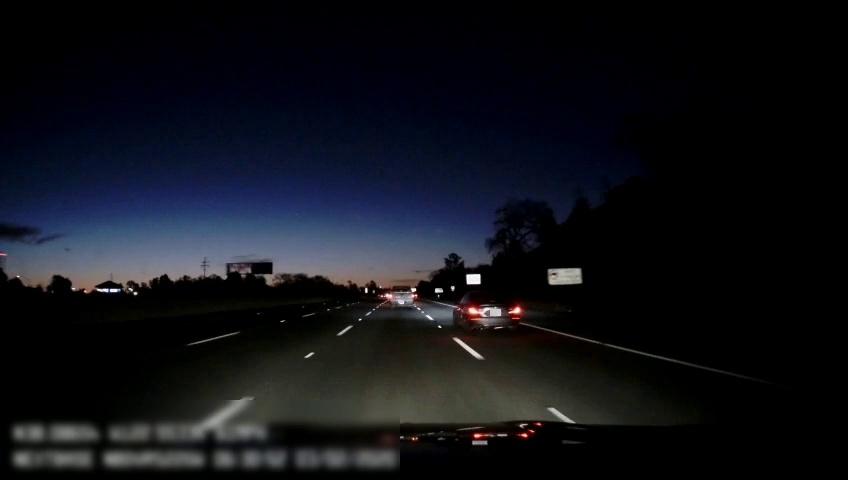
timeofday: Night
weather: Other
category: Drivable Space
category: Vehicles | Truck
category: Vehicles | Car
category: Lanes | Alternate Lane
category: Lanes | Alternate Lane
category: Lanes | Alternate Lane
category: Lanes | Alternate Lane
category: Traffic | Signs
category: Traffic | Signs